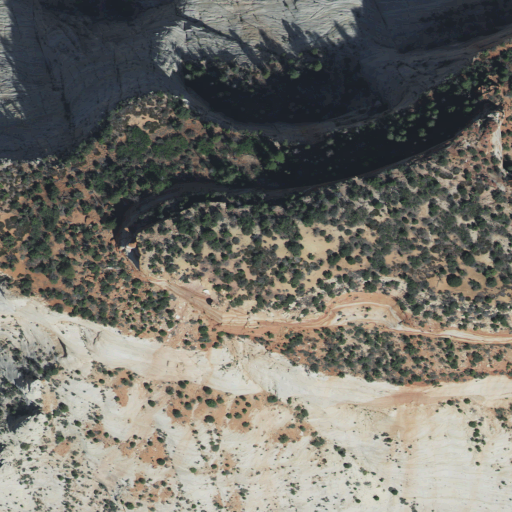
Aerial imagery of mountain in Utah named The East Temple containing shrub, evergreen forest, and barren land